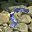
Label: 5